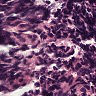
Metastatic tissue present: no